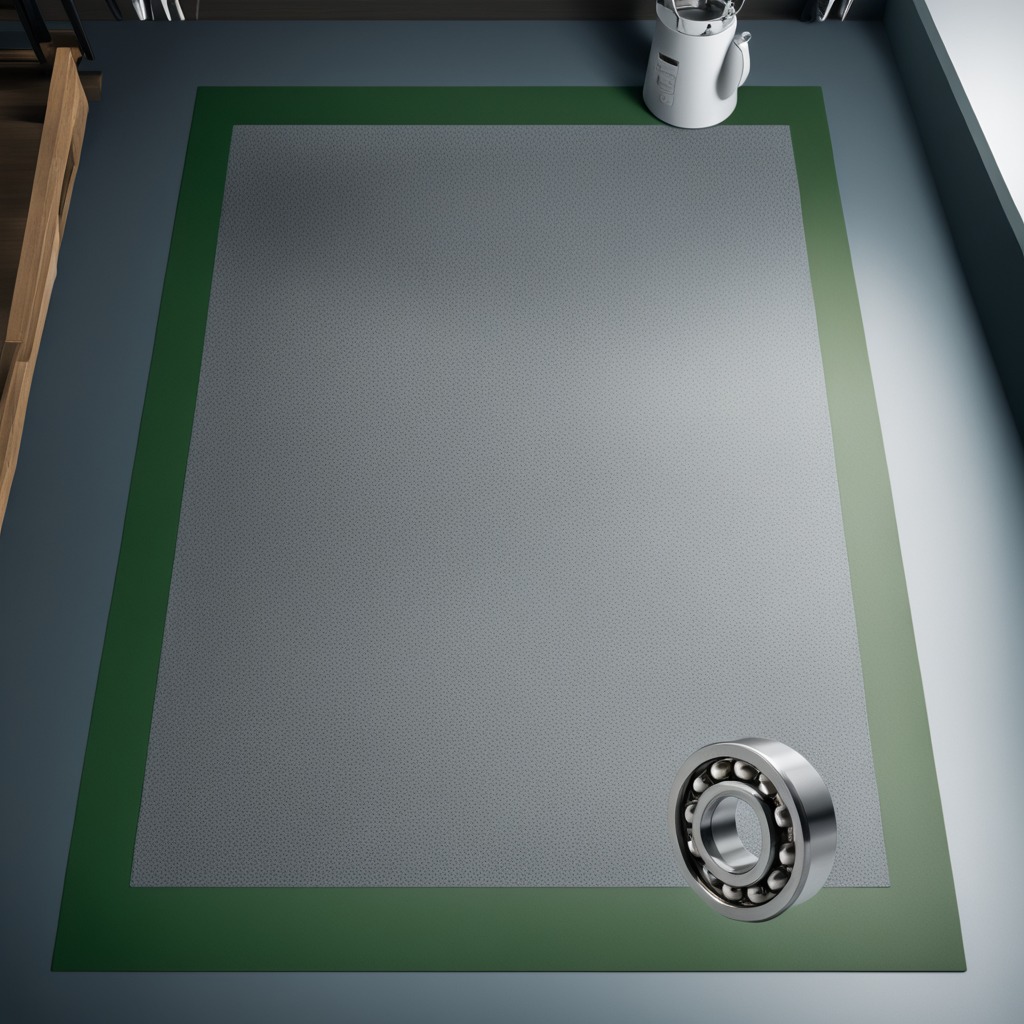
A metal ball bearing lies on the green rubber mat.